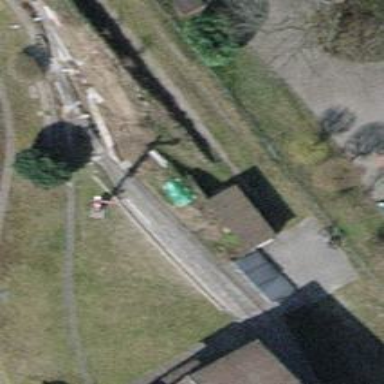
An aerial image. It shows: Miniature railway.